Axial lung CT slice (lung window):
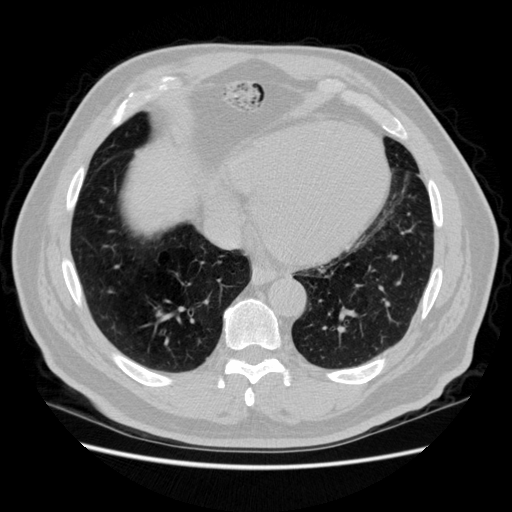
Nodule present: no